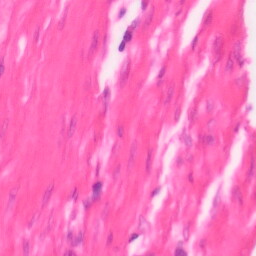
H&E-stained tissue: Colon